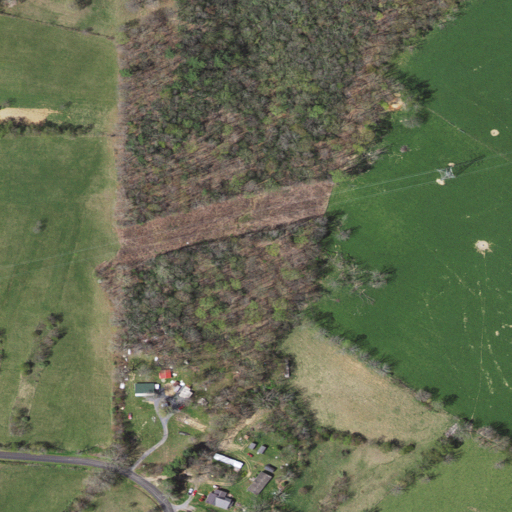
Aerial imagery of valley in Virginia named Deckard Hollow containing pasture, mixed forest, deciduous forest, open development, and low intensity development